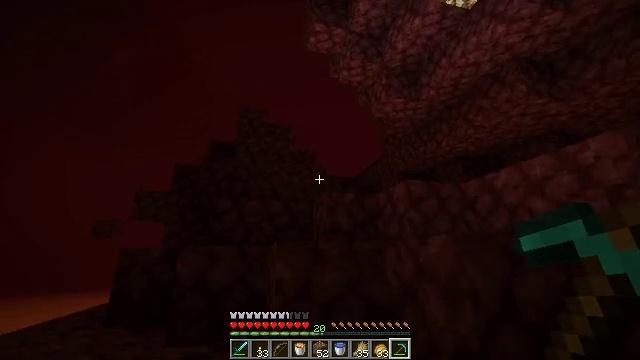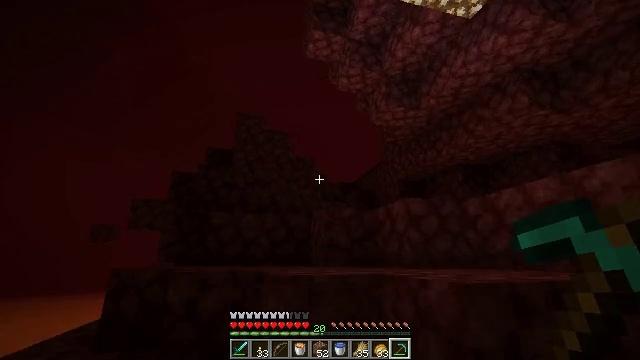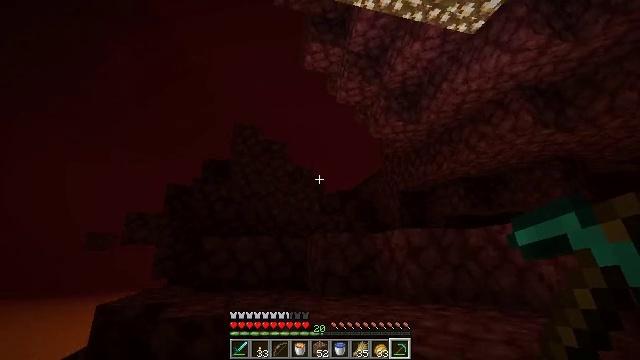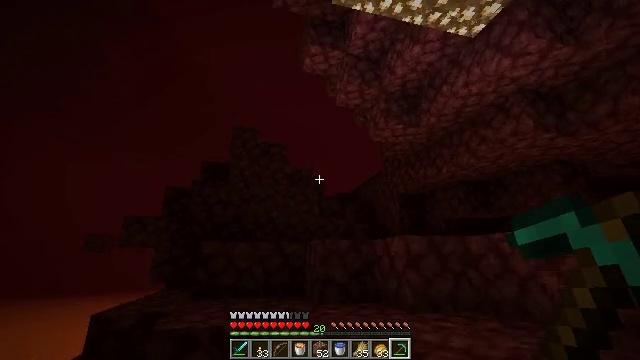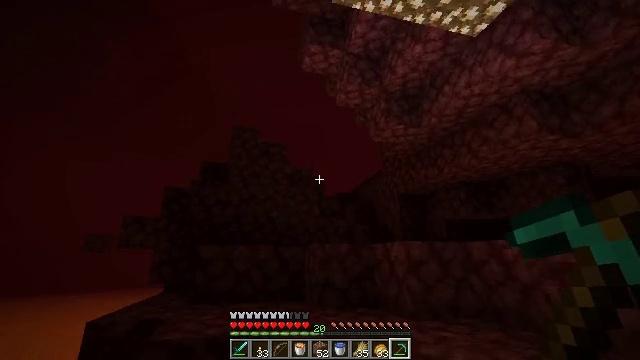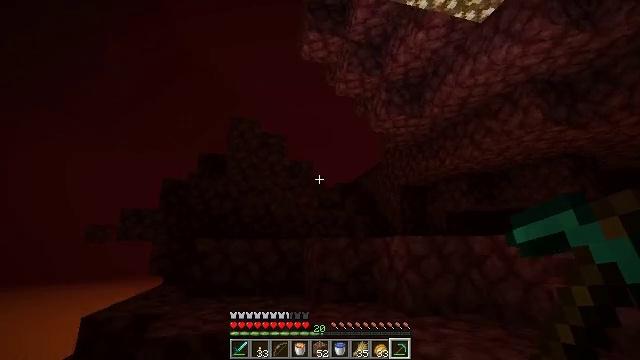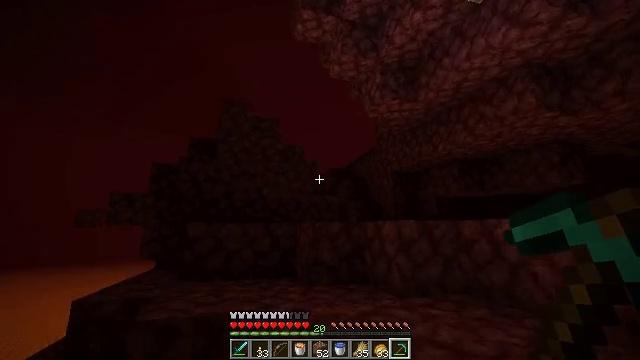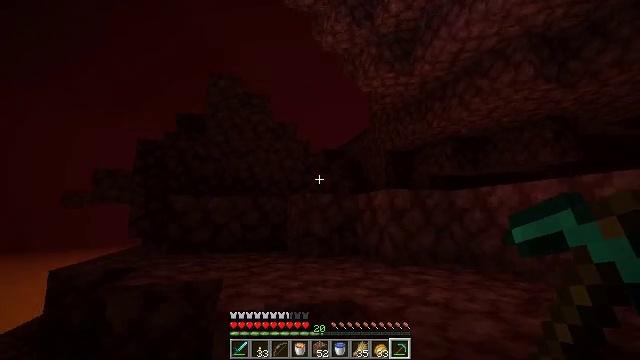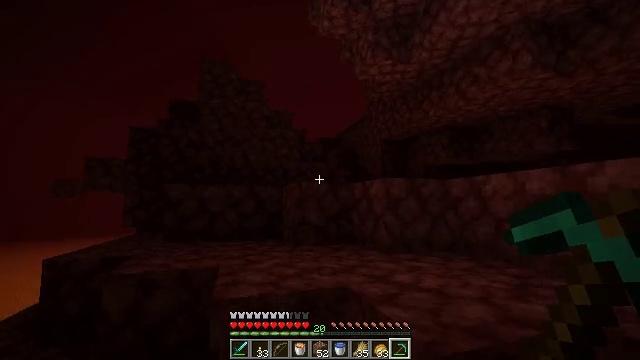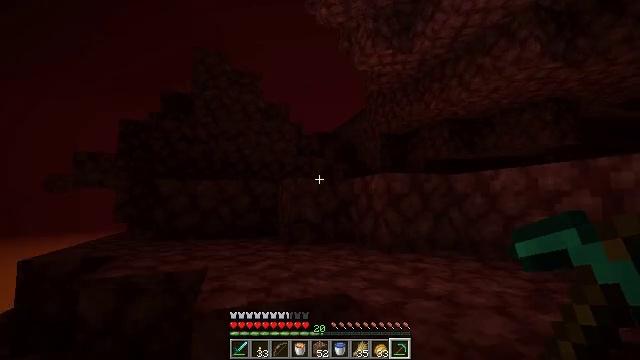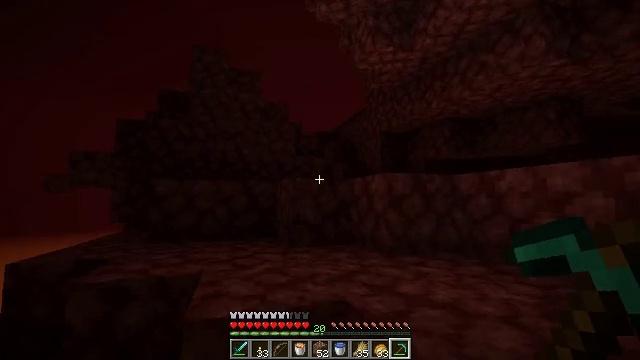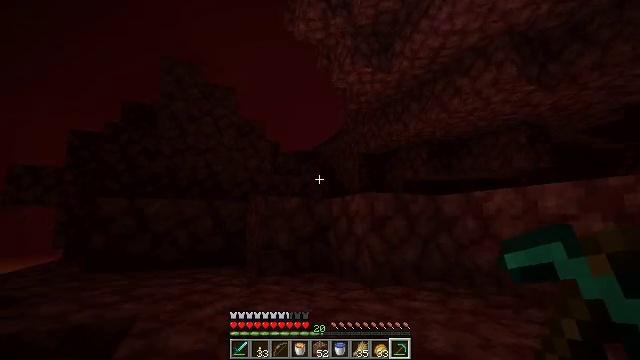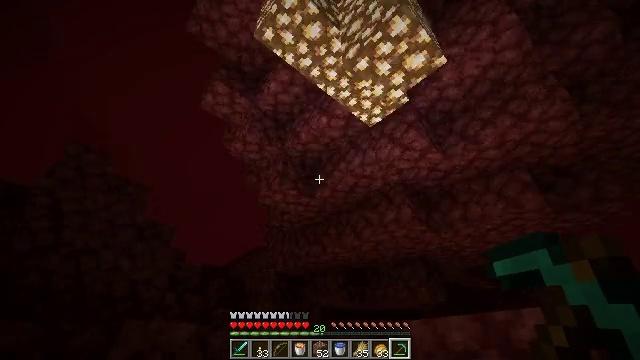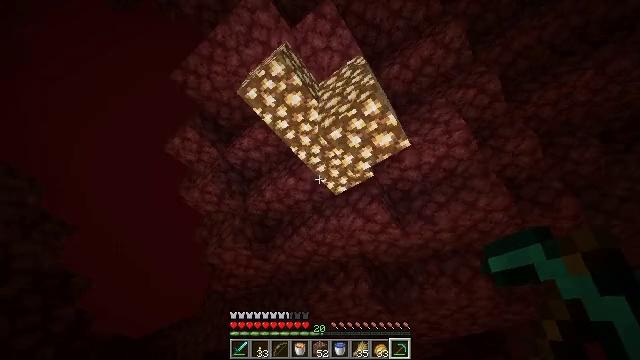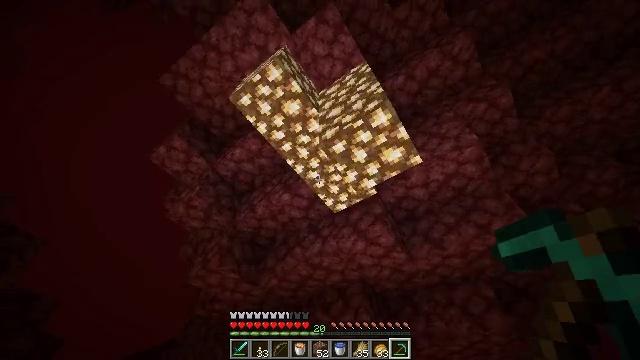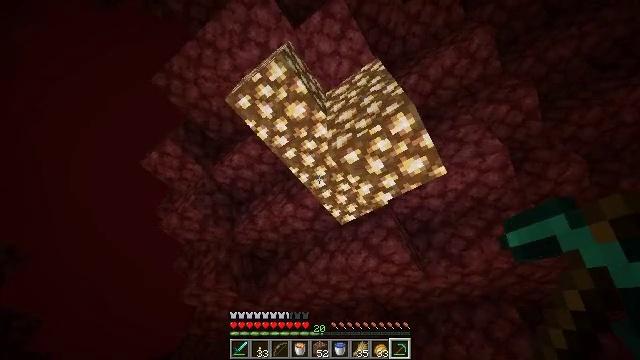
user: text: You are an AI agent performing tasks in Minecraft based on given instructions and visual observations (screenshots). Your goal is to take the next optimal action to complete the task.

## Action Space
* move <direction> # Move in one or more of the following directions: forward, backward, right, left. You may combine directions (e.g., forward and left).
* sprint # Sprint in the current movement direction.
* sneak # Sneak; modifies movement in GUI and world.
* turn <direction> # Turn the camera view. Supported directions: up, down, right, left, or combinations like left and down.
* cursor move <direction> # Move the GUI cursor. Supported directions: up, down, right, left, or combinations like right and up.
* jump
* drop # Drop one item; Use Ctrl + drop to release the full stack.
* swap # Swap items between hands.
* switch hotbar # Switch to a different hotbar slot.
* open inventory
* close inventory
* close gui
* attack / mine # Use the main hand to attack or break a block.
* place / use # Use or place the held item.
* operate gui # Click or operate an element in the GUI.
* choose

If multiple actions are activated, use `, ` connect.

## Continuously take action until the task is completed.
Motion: motion action
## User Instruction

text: Break the glowstone to gather its dust.
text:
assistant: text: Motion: move forward, jump
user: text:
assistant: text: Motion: move forward, jump
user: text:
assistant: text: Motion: move forward, jump
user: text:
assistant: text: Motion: move forward, jump
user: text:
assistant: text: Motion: move forward, turn down, jump
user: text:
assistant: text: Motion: move forward, turn right and down, jump
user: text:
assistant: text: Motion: move forward, turn right and down, jump
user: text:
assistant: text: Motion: move forward, turn down
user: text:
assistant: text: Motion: move forward
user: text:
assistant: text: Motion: move forward
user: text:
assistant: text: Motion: move forward, turn right and up
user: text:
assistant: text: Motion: move forward, turn right and up
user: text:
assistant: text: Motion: move forward, turn right and up, jump
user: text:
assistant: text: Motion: move forward, turn right and up, jump
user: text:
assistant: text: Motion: move forward, jump
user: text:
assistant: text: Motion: move forward, jump
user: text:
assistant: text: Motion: move forward, jump
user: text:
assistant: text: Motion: move forward, turn right and up, jump
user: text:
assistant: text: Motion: move forward, turn right and up
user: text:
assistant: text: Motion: turn right and up, attack / mine
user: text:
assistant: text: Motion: attack / mine
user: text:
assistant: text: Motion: attack / mine
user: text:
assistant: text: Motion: turn right, attack / mine
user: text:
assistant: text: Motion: attack / mine
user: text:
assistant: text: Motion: turn right, attack / mine
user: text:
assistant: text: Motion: turn right, attack / mine
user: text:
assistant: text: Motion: attack / mine
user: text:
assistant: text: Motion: turn down, attack / mine
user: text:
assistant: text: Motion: attack / mine
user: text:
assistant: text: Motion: attack / mine